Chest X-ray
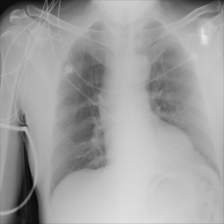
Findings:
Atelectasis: negative
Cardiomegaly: negative
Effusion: negative
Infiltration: negative
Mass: negative
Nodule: negative
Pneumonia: negative
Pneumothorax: negative
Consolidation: negative
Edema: negative
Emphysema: negative
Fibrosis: negative
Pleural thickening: negative
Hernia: negative